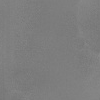
Atmospheric dust classification: dusty